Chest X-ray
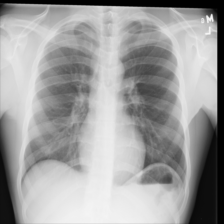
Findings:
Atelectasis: negative
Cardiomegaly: negative
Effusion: negative
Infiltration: negative
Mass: negative
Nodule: negative
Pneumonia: negative
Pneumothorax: negative
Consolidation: negative
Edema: negative
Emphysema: negative
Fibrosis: negative
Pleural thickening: negative
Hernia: negative